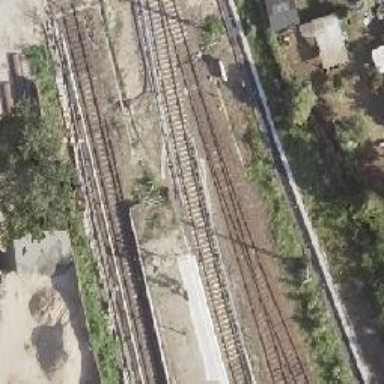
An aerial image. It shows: Railway signal.